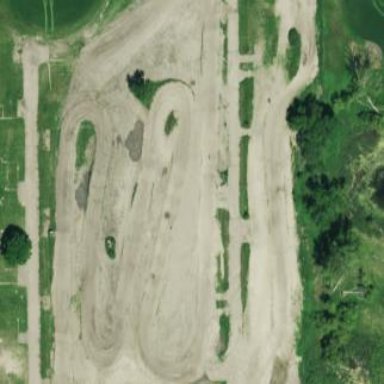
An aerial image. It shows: Dirt raceway.